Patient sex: M
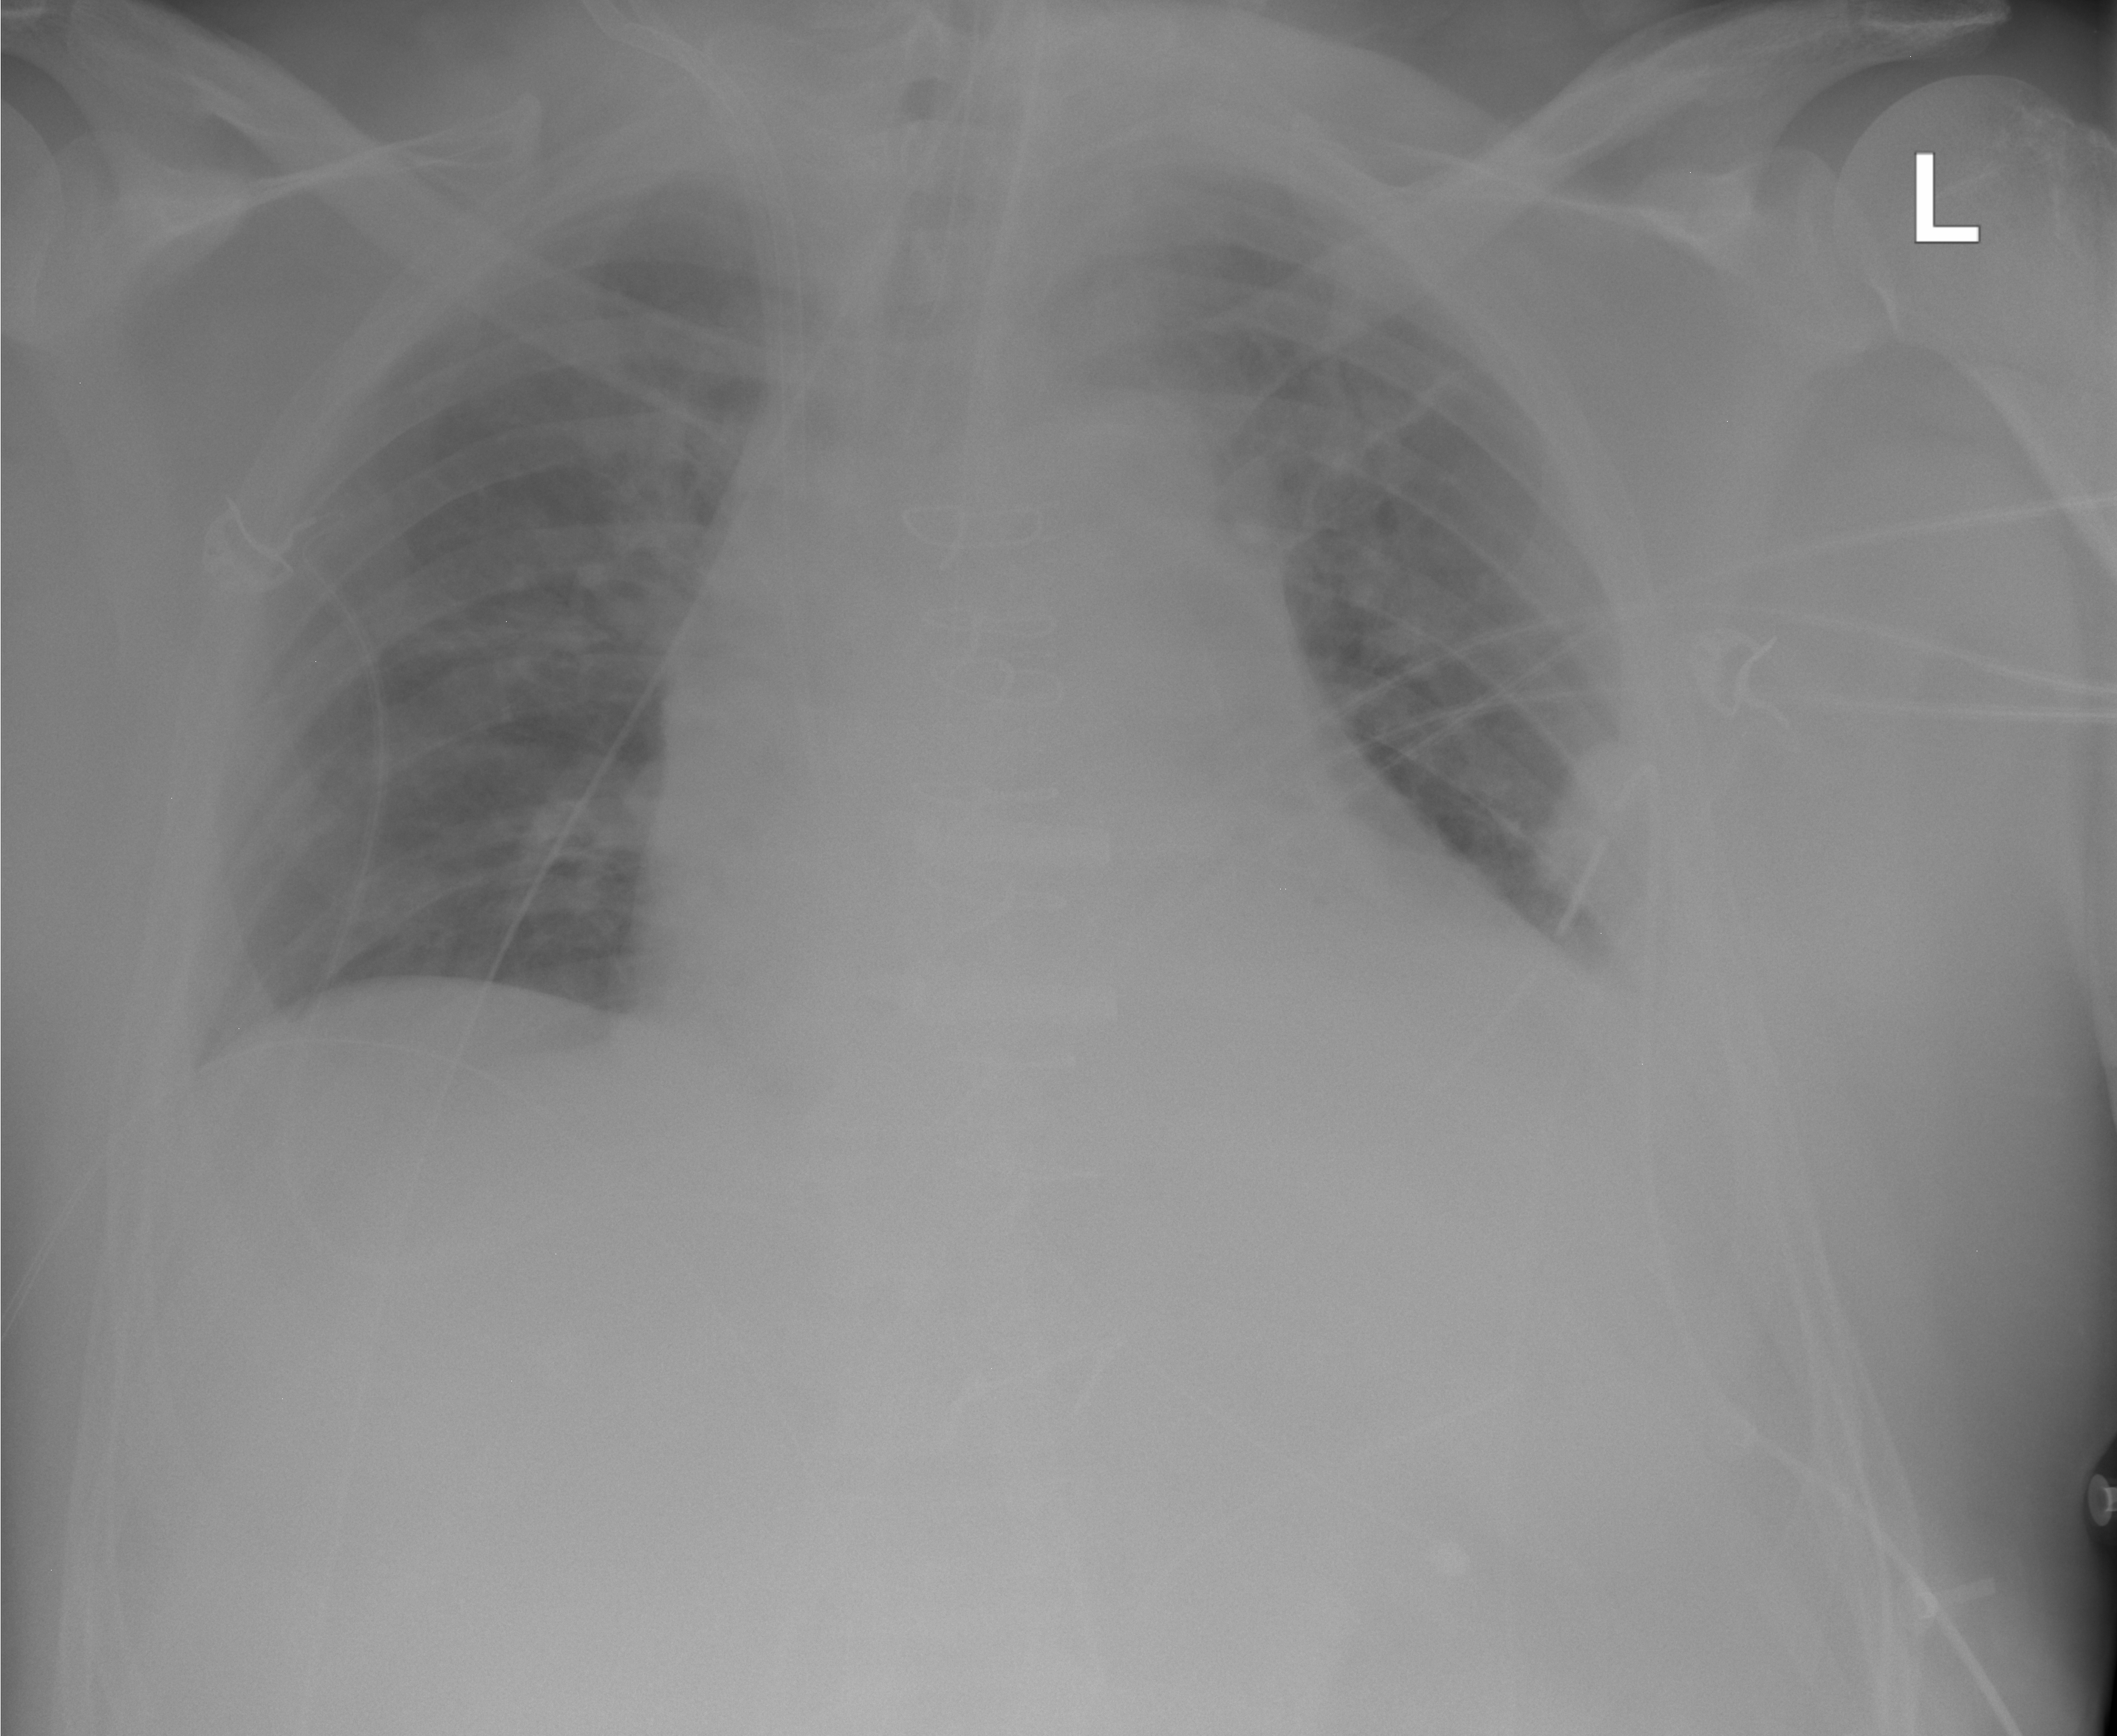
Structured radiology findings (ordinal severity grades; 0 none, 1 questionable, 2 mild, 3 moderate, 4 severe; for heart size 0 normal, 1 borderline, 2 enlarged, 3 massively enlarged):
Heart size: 2
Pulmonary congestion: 2
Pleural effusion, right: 0
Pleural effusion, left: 0
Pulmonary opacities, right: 0
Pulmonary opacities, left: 0
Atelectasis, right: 0
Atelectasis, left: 0